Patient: sex F, age 61
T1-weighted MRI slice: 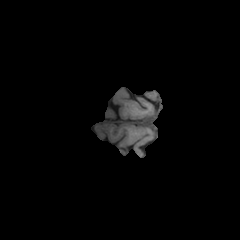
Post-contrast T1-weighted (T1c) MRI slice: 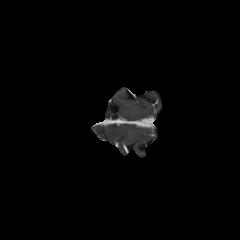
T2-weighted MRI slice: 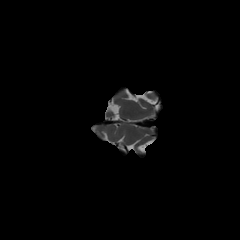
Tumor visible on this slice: no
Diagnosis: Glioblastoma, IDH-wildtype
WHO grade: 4